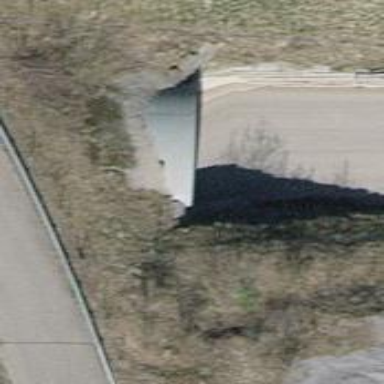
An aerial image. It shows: Residential road passing through tunnel.